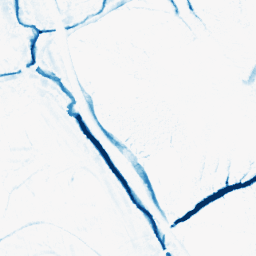
Category: morphological
Decomposition family: morphological_ellipse
Decomposition parameters: operation: closing
width: 10
height: 10
Upsampling method: sinc_hamming
Upsampling parameters: scale: 8
kernel_size: 16
Upsampling scale: 8